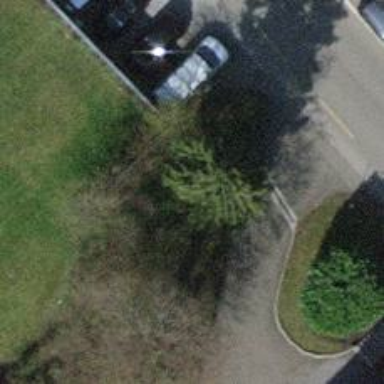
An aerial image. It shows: Evergreen tree with needle-leaved leaves.